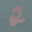
Label: 2